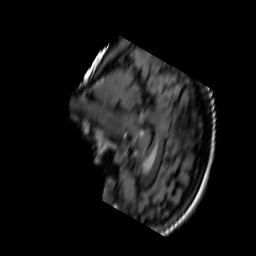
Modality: FLAIR
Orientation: sagittal
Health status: ill
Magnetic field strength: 3 T